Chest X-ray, PA view. Patient: 5 years old, sex F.
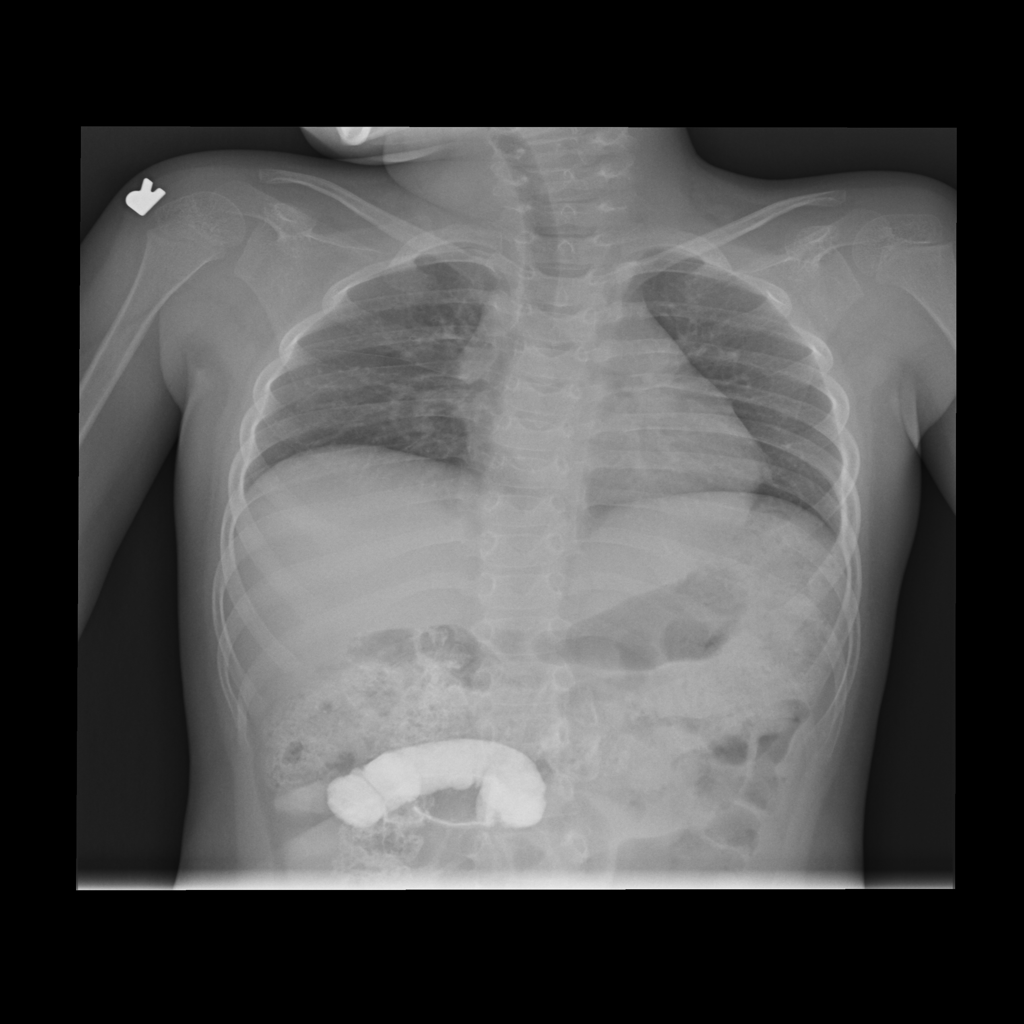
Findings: No Finding